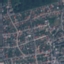
Label: Residential